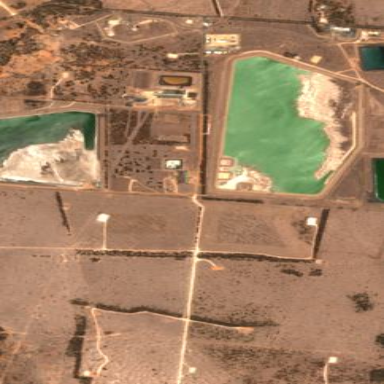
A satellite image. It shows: Man-made tailings pond.